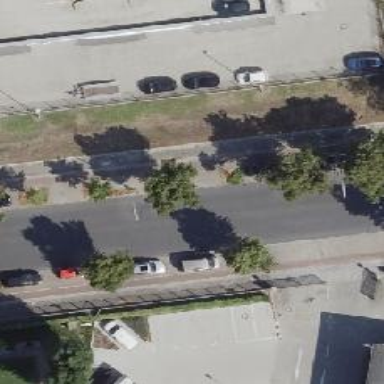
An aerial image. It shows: Deciduous broadleaved tree. There is parking obstacle present.